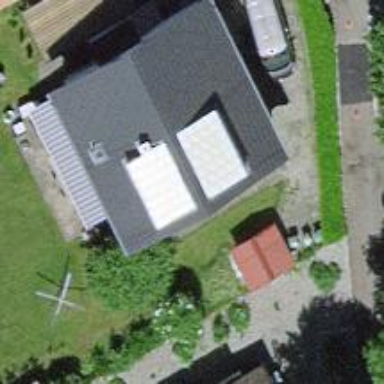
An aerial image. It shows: Residential building.